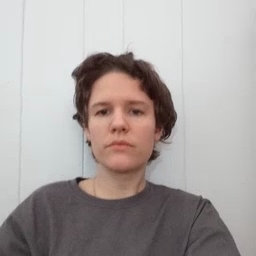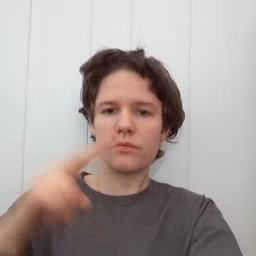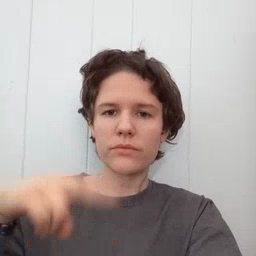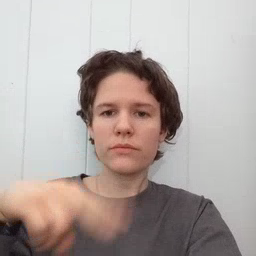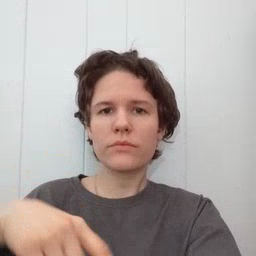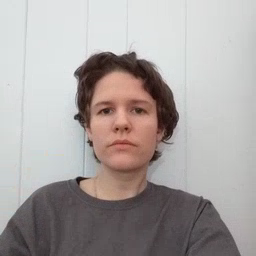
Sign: read